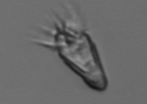
Label: Paratontonia_gracillima